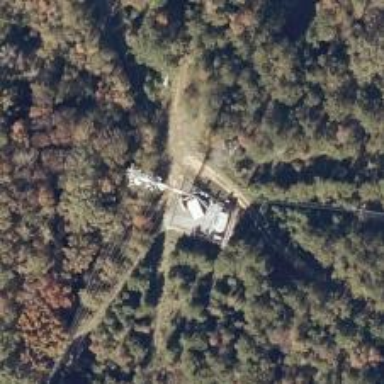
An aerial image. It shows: Communication mast tower.